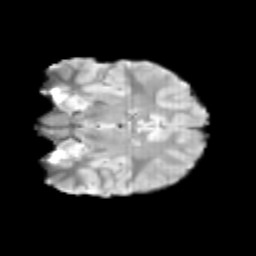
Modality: T2w
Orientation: coronal
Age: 9
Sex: male
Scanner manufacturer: siemens
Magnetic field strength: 3 T
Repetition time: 3.8 s
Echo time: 0.07 s